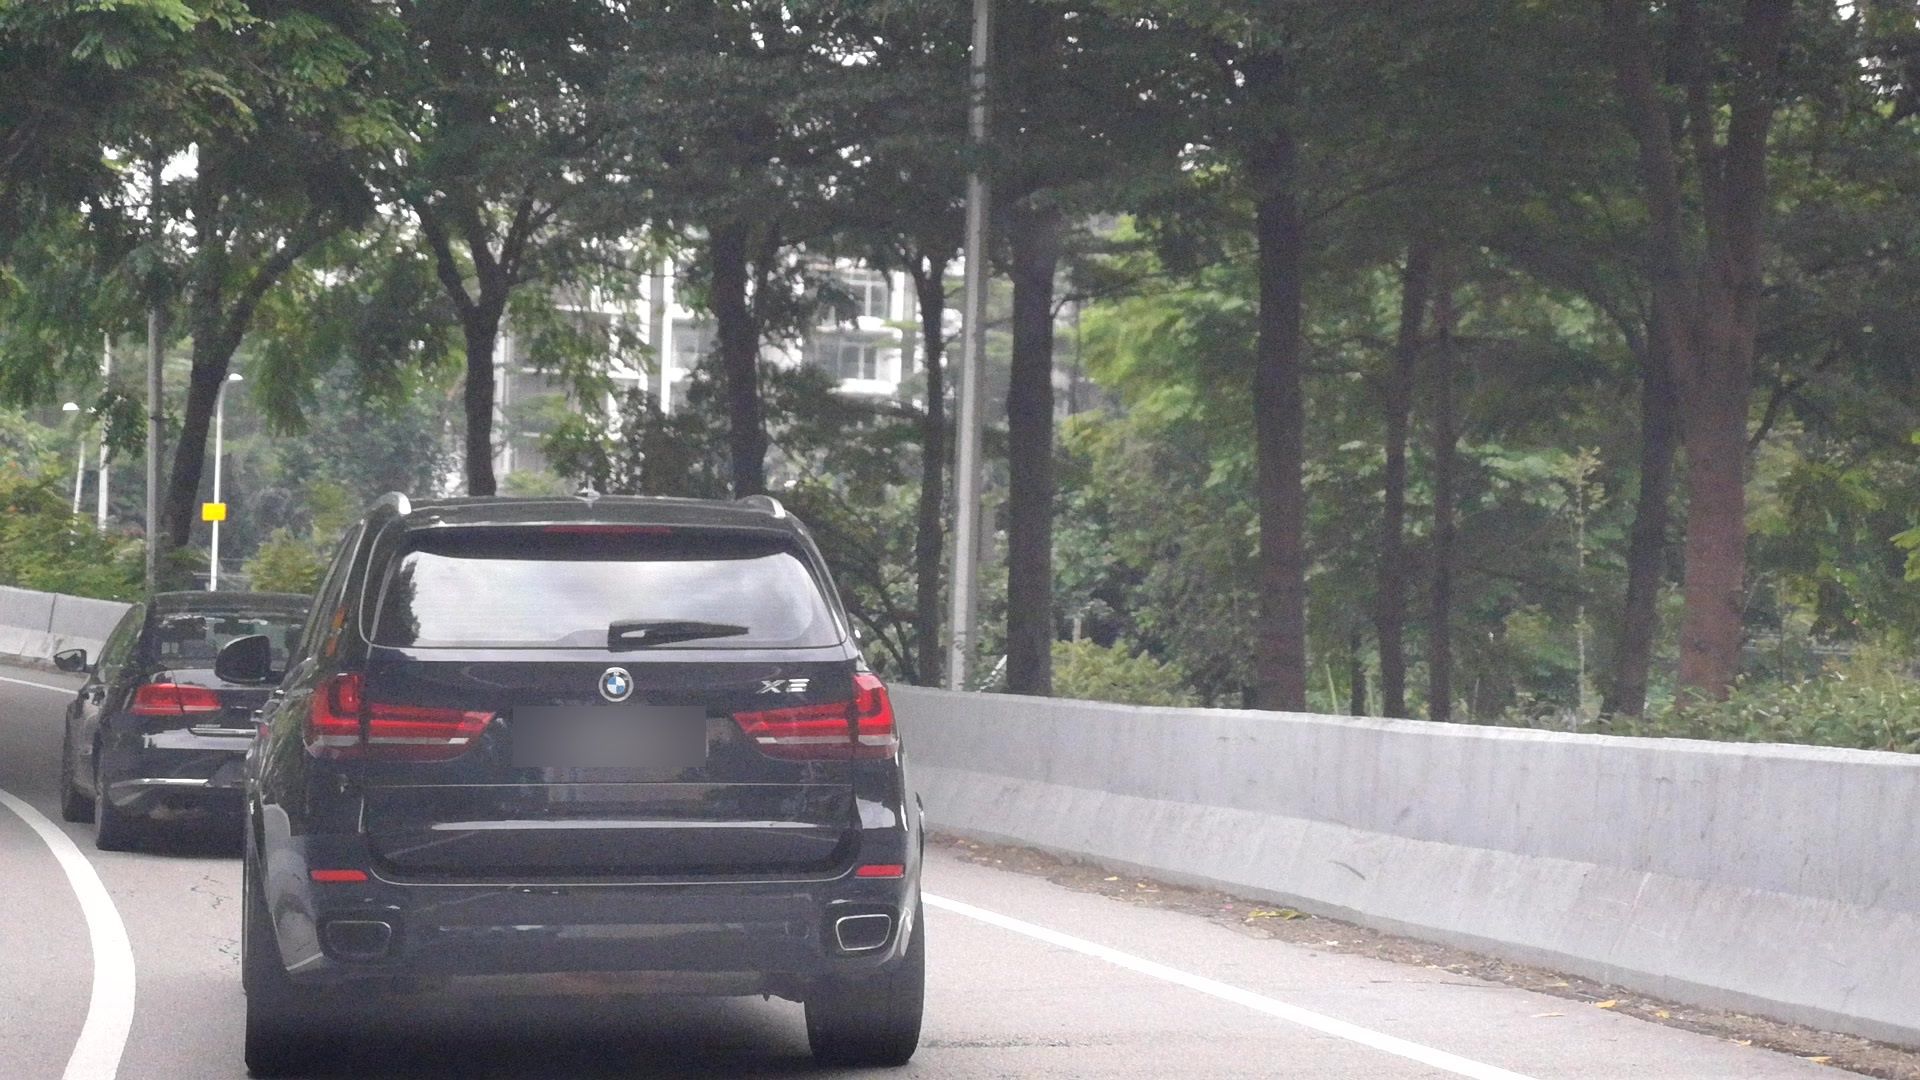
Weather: clear
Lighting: day
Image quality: good
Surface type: driving surface
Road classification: trunk_link, secondary
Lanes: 3, 2, 4
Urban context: urban centre
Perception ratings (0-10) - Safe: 2.76, Lively: 6.39, Beautiful: 7.03, Boring: 2.75, Depressing: 3.9, Wealthy: 5.48